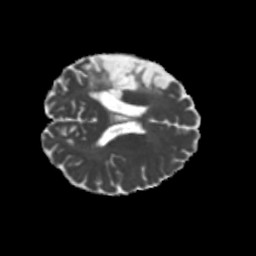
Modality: MD
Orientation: axial
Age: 36
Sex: female
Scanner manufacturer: siemens
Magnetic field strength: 3 T
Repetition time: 5.25 s
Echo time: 0.08 s